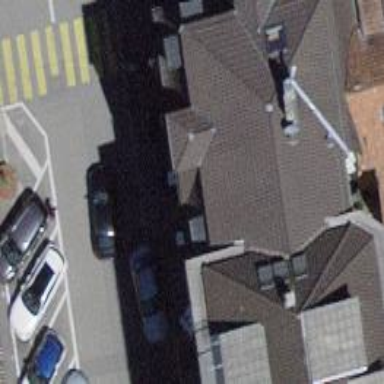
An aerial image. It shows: Building with gabled roof. The roof orientation is across.